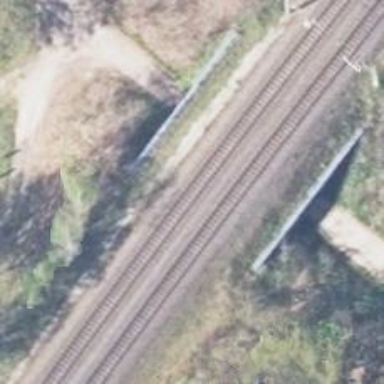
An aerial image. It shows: Railway bridge with electrified contact lines.